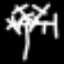
Label: palm tree